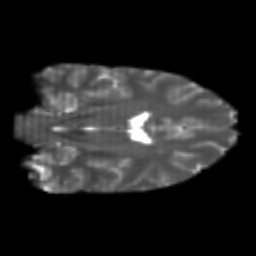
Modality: T2w
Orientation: coronal
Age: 23
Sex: female
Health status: healthy
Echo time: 0.074 s